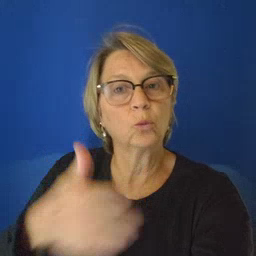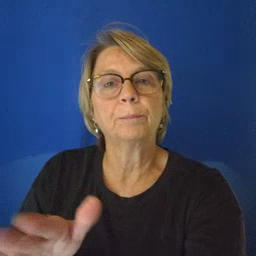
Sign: bedroom